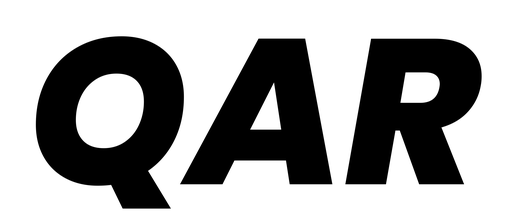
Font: Poppins-ExtraBoldItalic